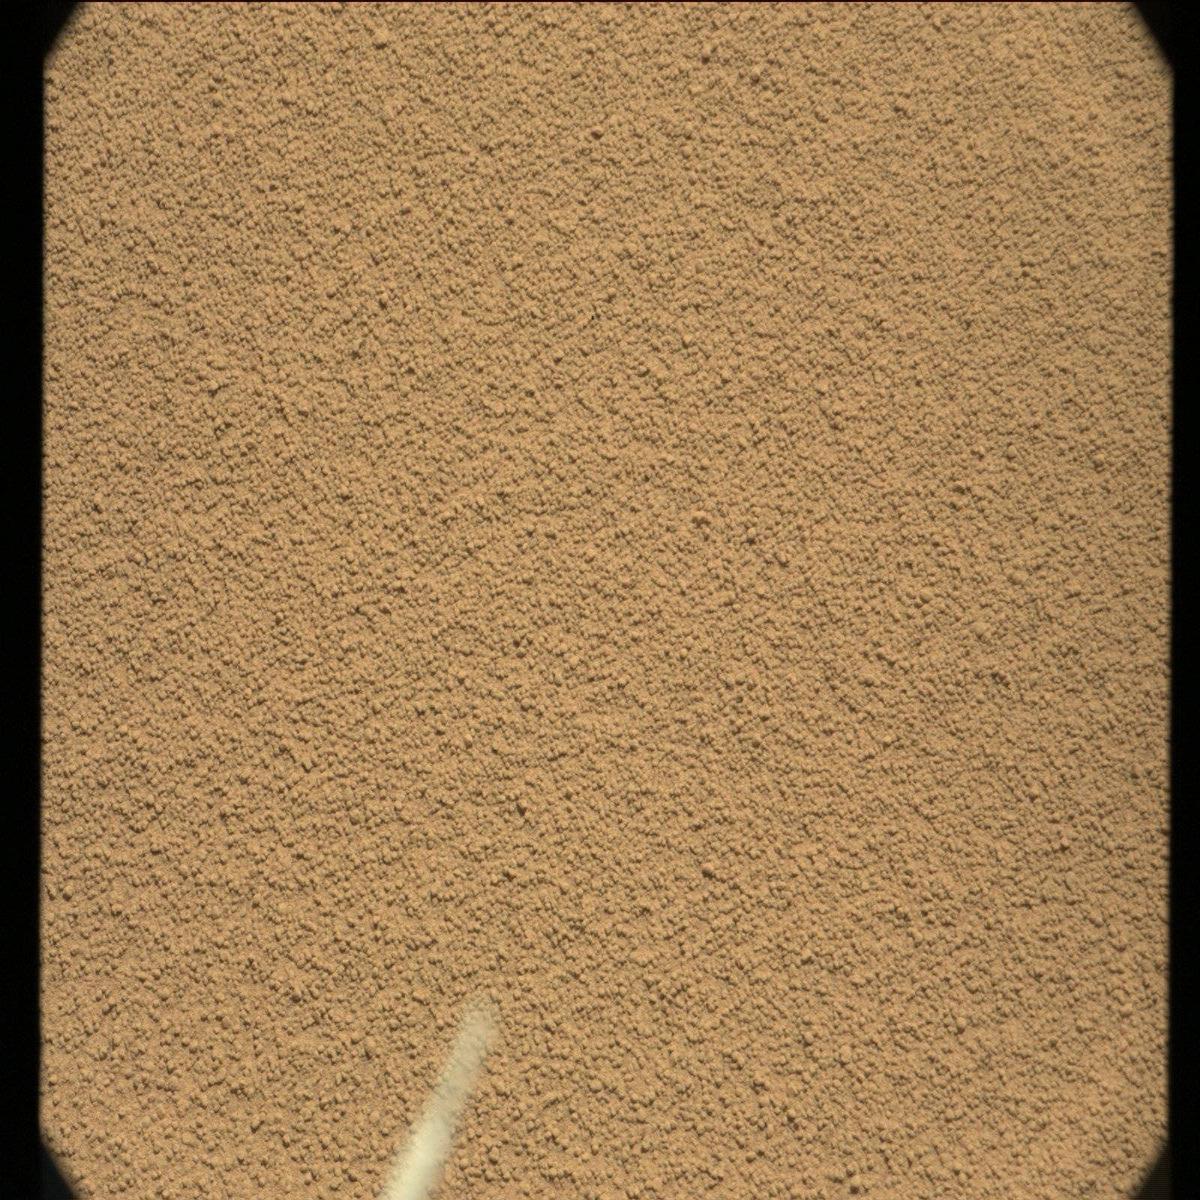
Terrain classes present: Rover, Sand / Soil